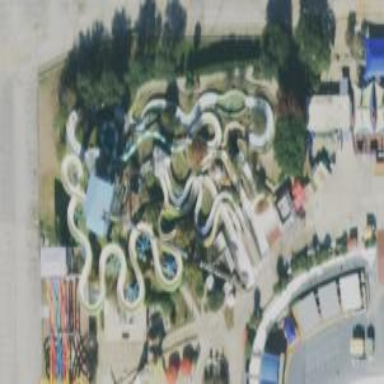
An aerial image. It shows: Water slide attraction.